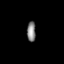
Tissue: lung
Cell type: Endothelial cells
Senescence score: 0.6072
Nuclear area (px): 172
Mean DAPI intensity: 133.314